Interaction volume radius: 10 \u00c5
Interaction volume height: 10 \u00c5
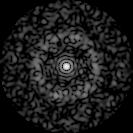
Disorder parameter: 0.8211